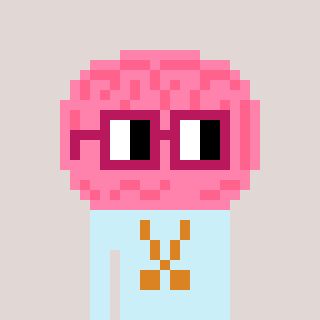
a pixel art character with square dark red glasses, a brain-shaped head and a cold-colored body on a warm background